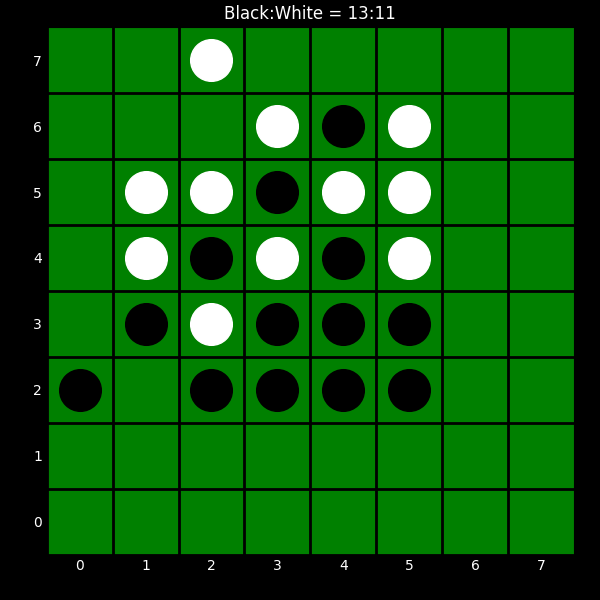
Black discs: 13
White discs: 11